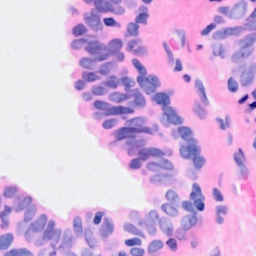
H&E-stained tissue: Breast